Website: macys
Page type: delivery-shipping
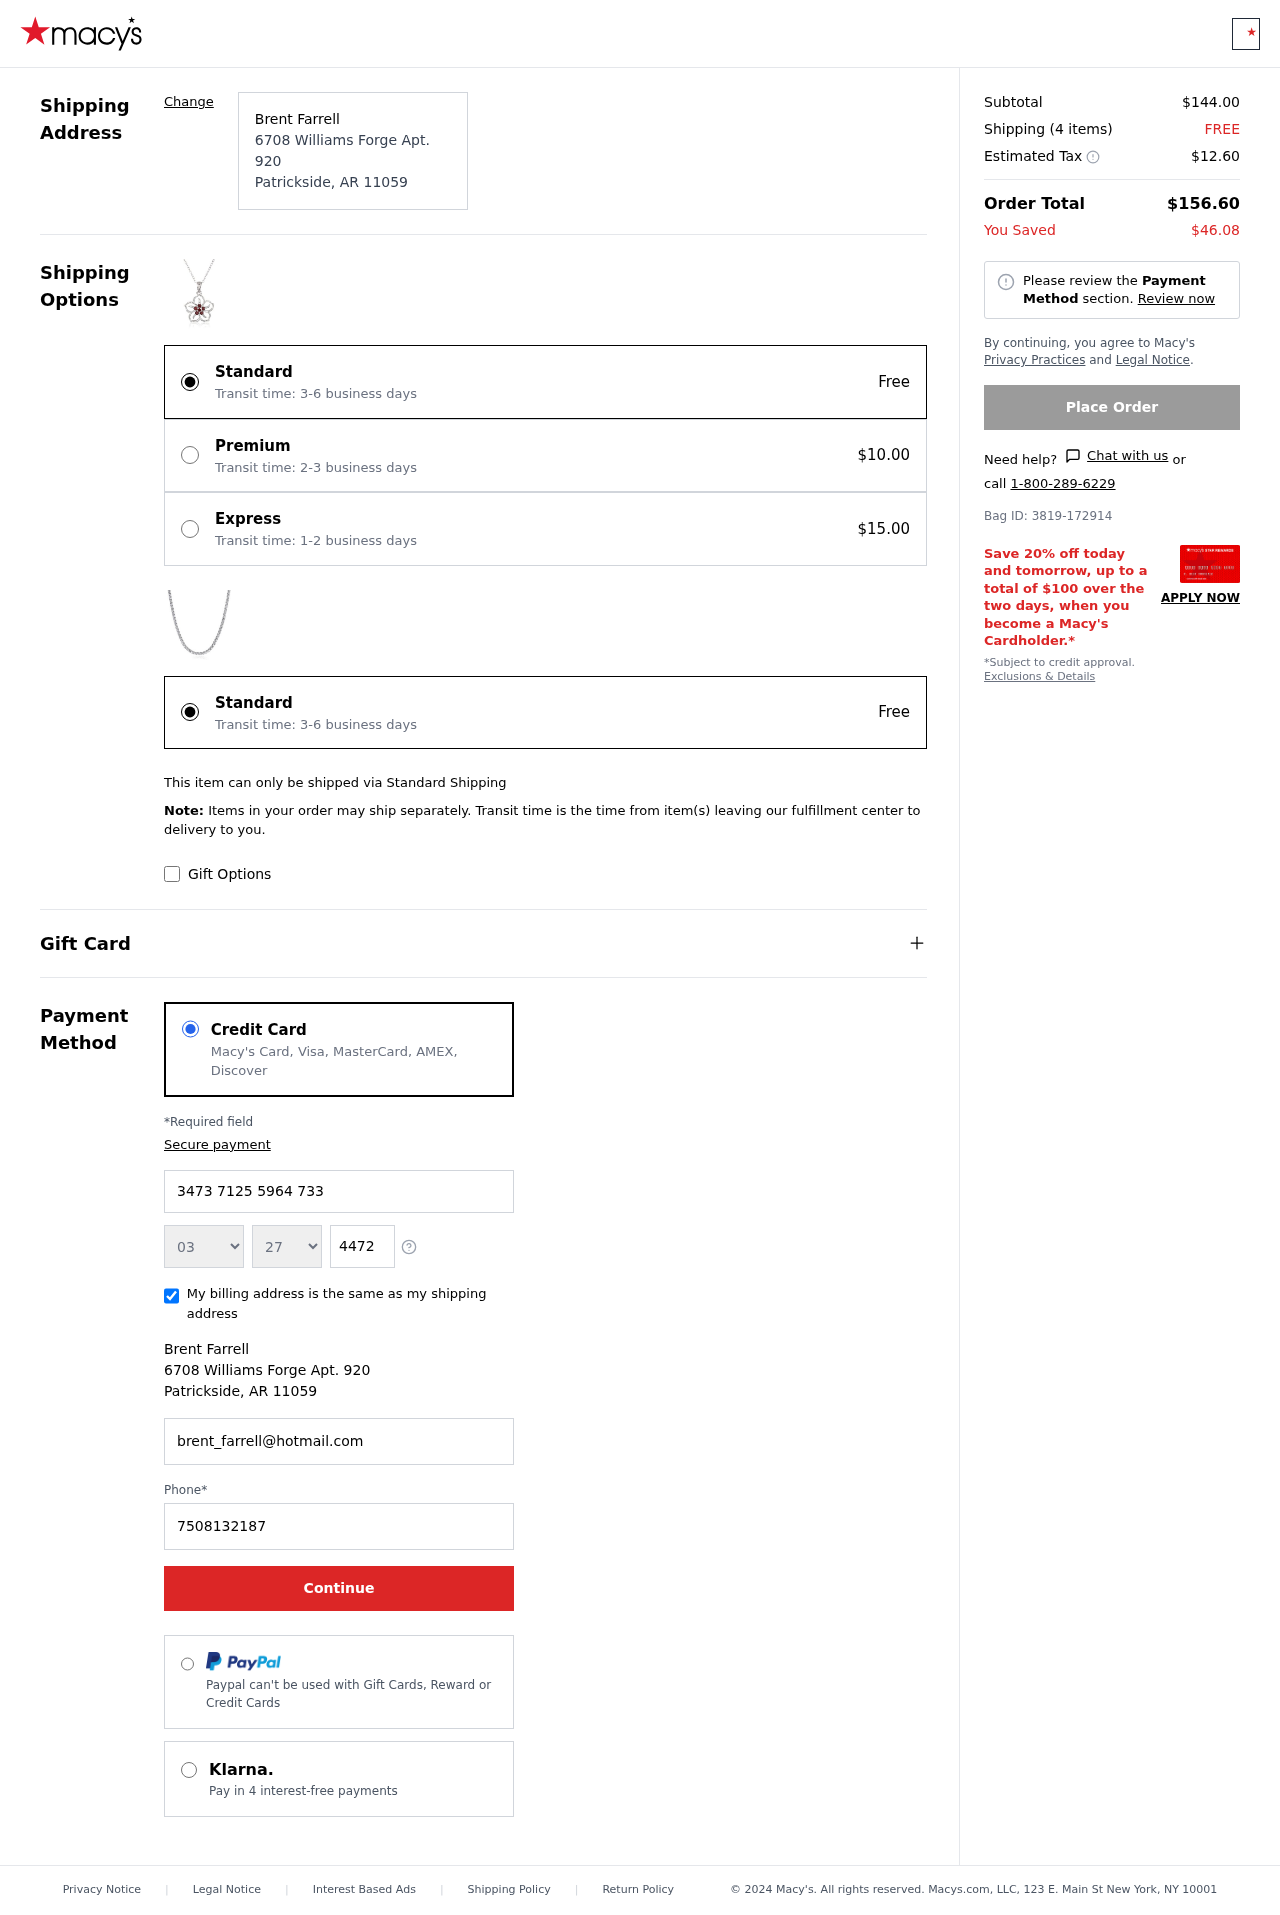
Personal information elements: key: PII_CARD_EXPIRY_MONTH
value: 03
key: PII_CARD_EXPIRY_YEAR
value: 27
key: PII_CITY
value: Patrickside
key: PII_CITY_STATE_ZIP
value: Patrickside, AR 11059
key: PII_FULLNAME
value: Brent Farrell
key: PII_POSTCODE
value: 11059
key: PII_STATE_ABBR
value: AR
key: PII_STREET
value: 6708 Williams Forge Apt. 920
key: PII_CARD_NUMBER
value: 3473 7125 5964 733
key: PII_CARD_CVV
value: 4472
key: PII_EMAIL
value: brent_farrell@hotmail.com
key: PII_PHONE
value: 7508132187
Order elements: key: ORDER_SUBTOTAL
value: $144.00
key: ORDER_NUM_ITEMS
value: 4
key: ORDER_SHIPPING_COST
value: FREE
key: ORDER_TAX
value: $12.60
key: ORDER_TOTAL
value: $156.60
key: ORDER_SAVINGS
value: $46.08
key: ORDER_BAG_ID
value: Bag ID: 3819-172914